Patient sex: F
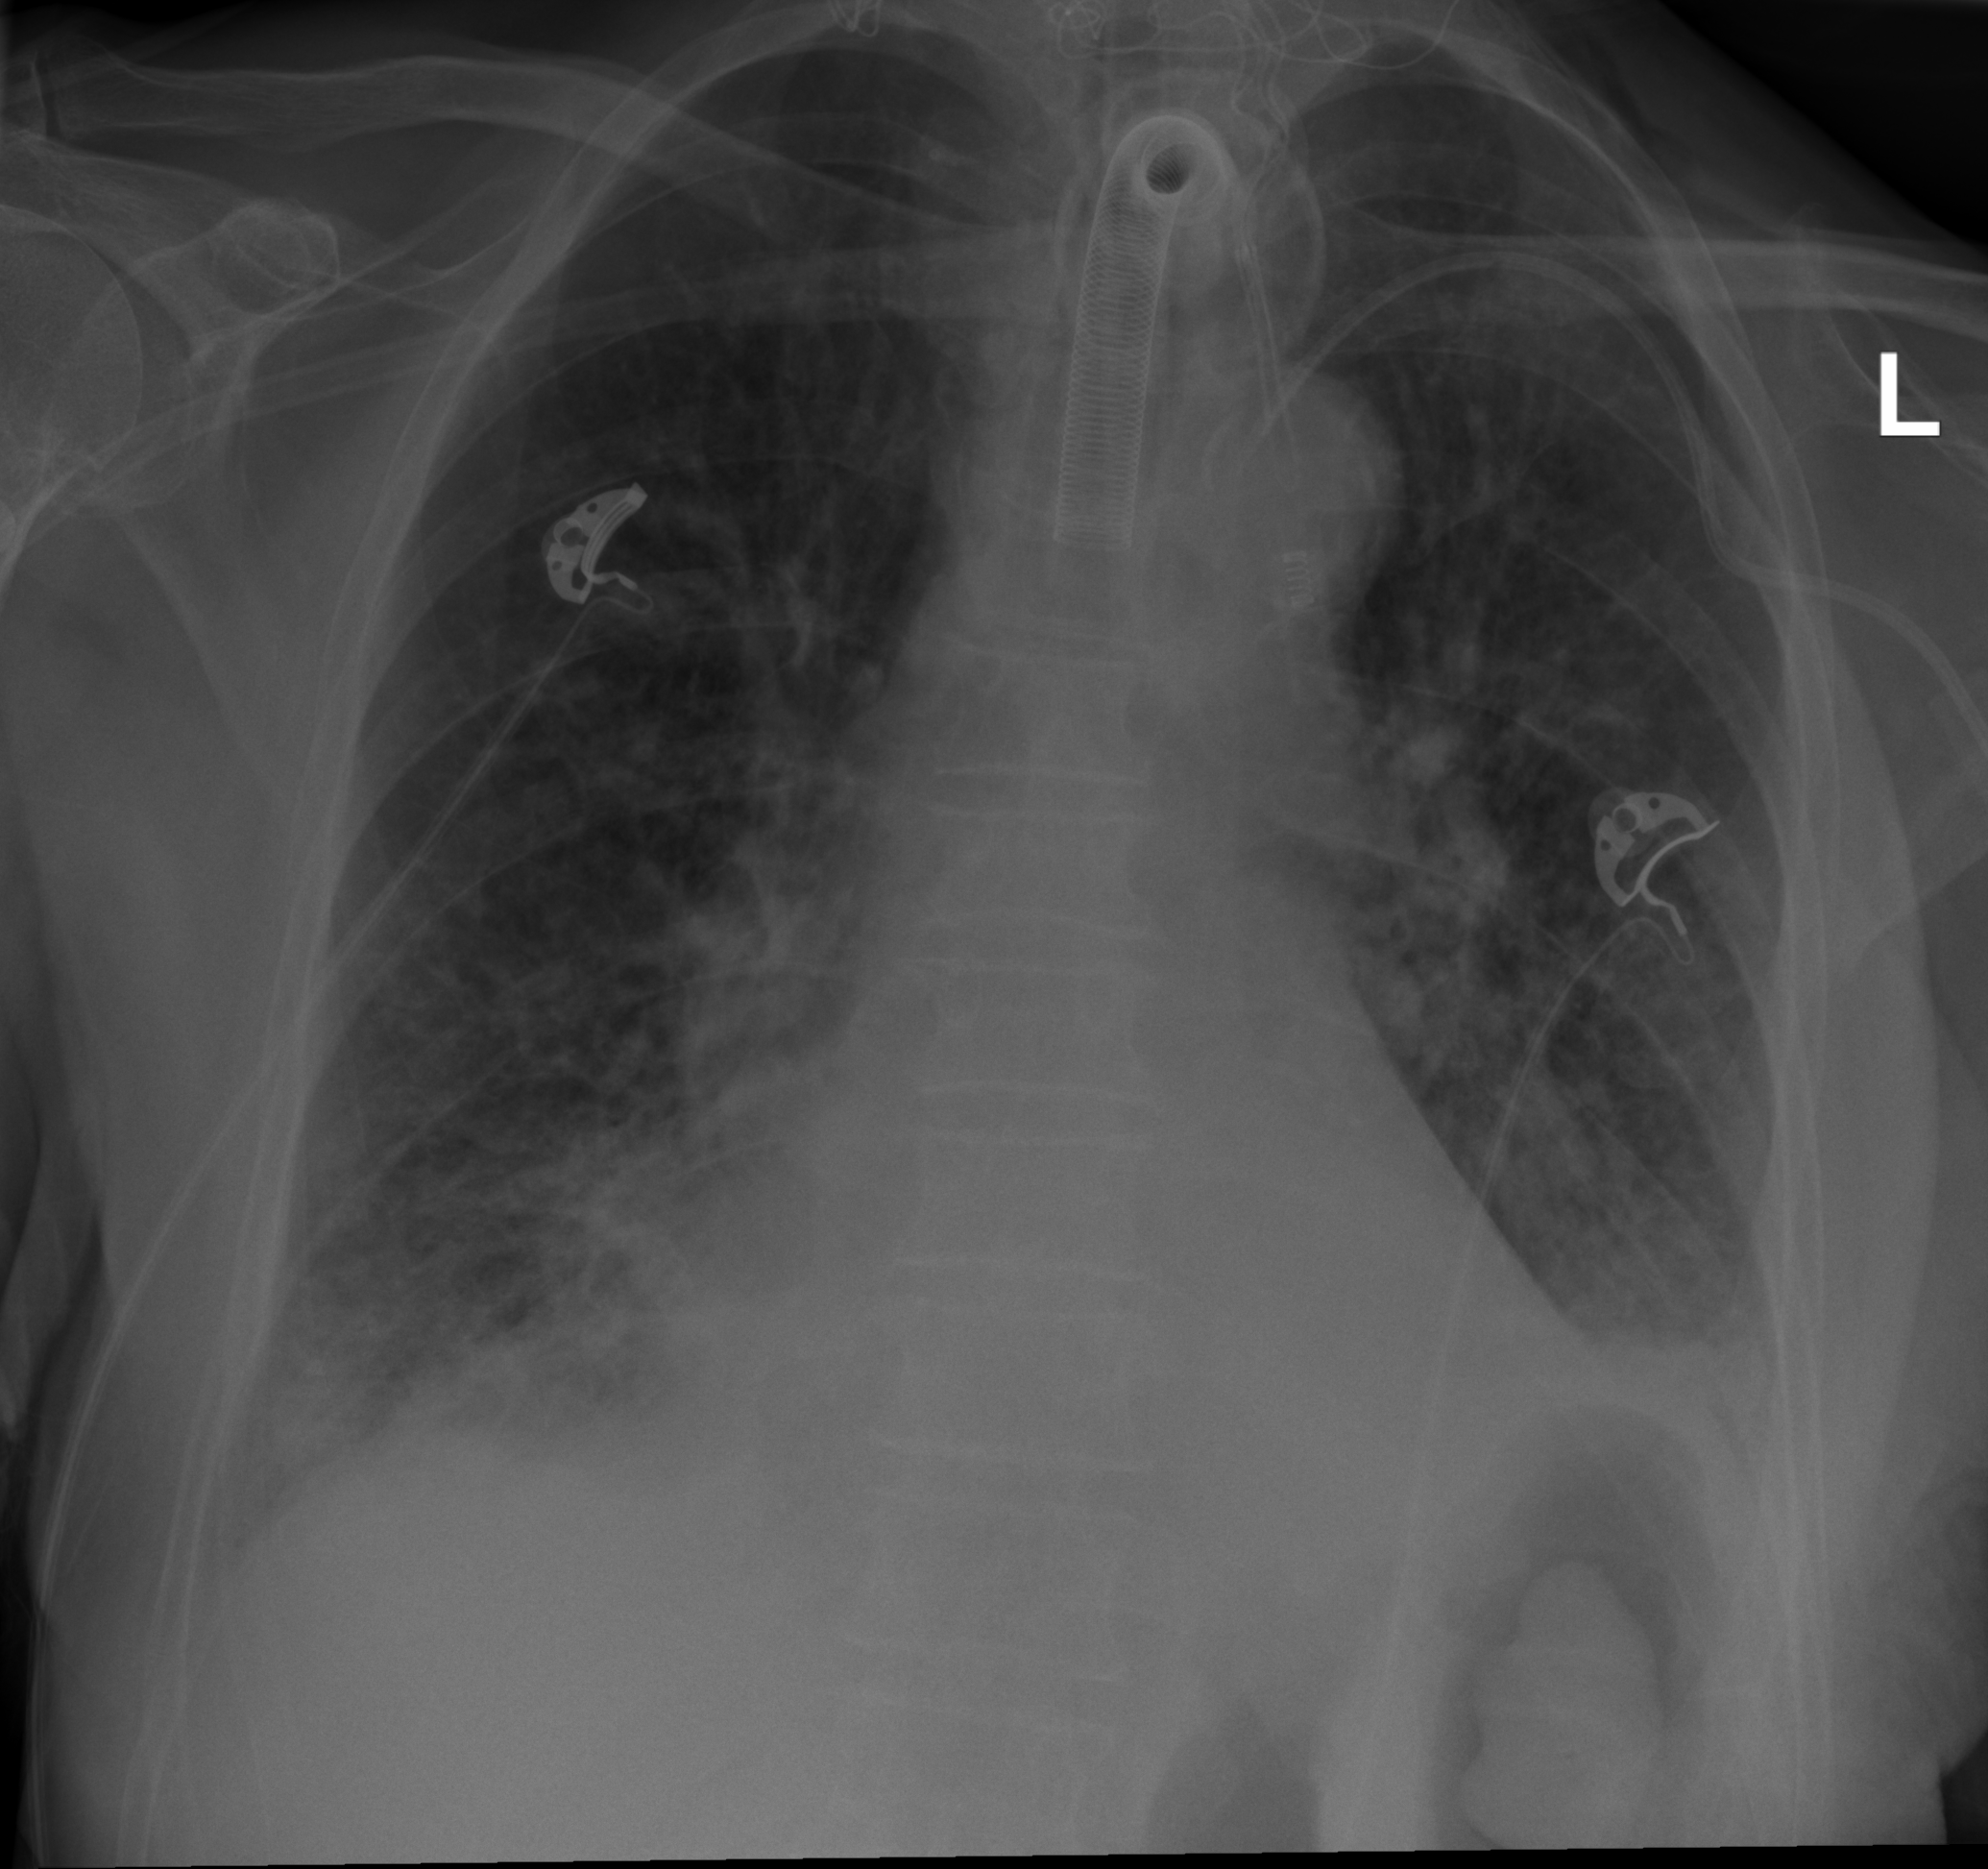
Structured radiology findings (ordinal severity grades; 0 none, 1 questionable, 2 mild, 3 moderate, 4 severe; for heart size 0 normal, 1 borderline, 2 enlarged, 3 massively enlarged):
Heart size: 1
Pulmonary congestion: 0
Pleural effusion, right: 0
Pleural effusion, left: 0
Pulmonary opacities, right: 3
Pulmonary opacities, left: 3
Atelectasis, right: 2
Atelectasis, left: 2